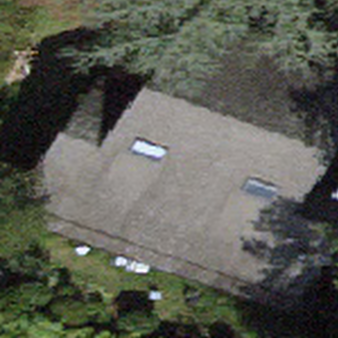
Label: other